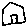
Label: house